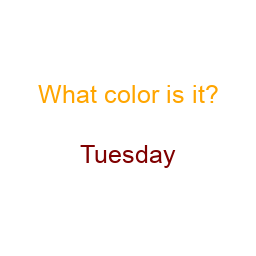
Color: maroon
Background color: white
Question text color: orange